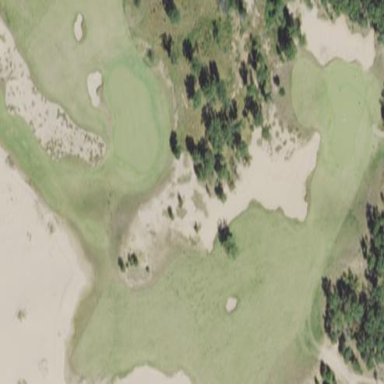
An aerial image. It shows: Sandy area is golf bunker.